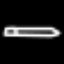
Label: pencil